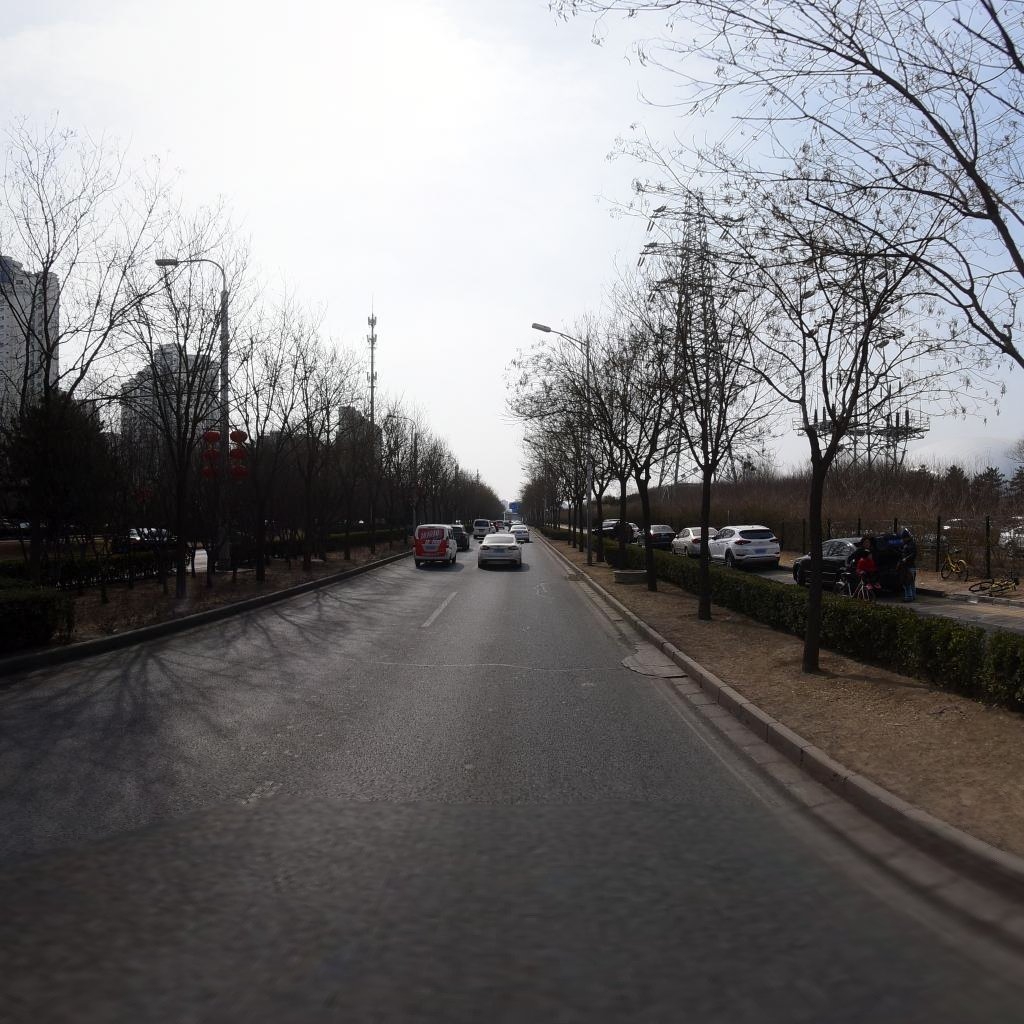
Region: Chaoyang
Road damage annotations: transverse patch